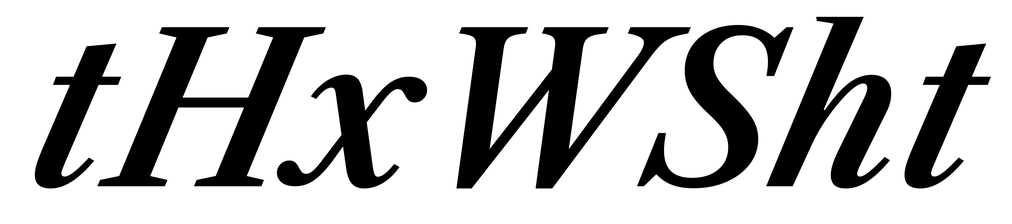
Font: LibreCaslonText-Italic_SemiBold_Italic